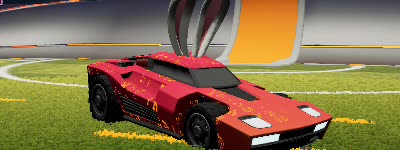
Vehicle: breakout